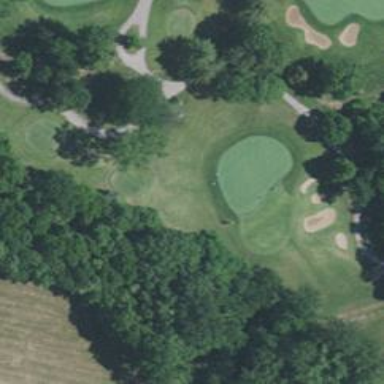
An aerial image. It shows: View of golf hole.